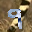
Label: 9